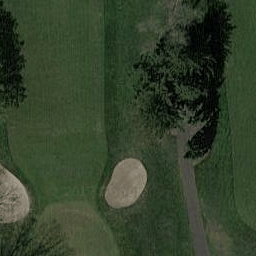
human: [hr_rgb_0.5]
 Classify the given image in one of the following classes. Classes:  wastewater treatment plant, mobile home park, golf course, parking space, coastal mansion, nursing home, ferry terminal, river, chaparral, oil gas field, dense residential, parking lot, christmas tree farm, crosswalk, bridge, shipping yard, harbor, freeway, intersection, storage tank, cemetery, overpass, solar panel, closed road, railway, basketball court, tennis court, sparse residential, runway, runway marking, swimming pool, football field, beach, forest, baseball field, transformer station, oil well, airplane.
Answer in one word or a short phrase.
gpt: golf course